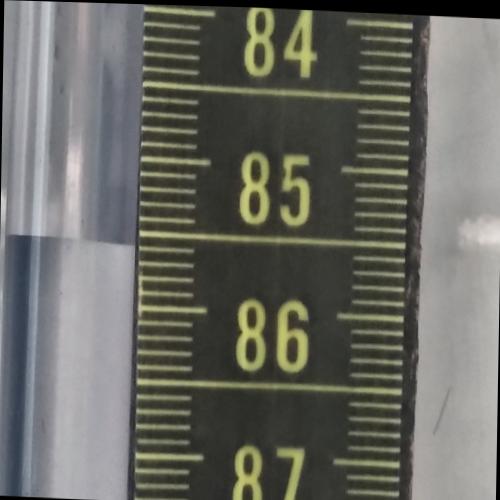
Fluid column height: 85.6 cm